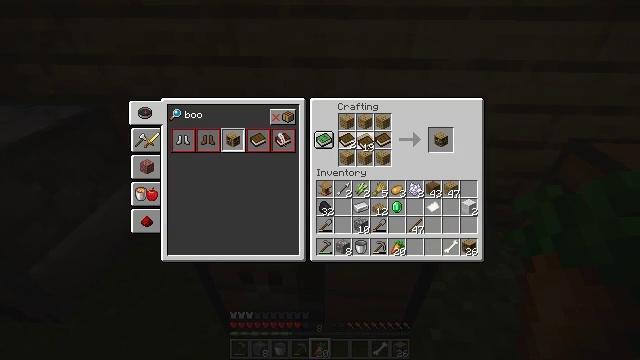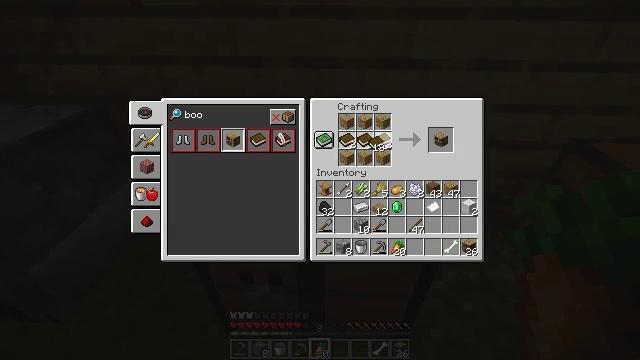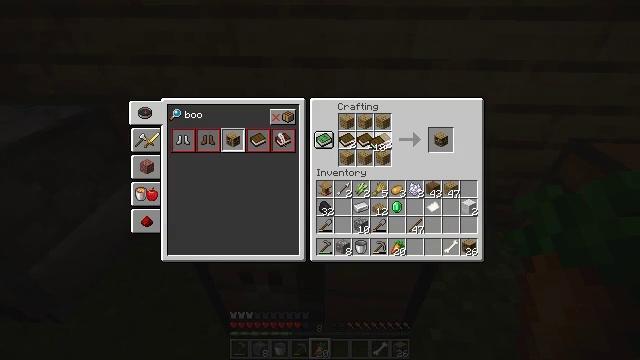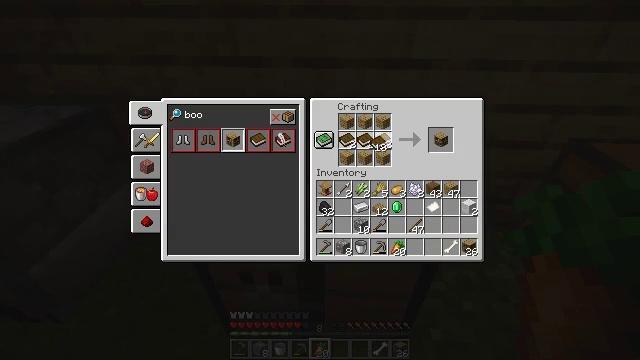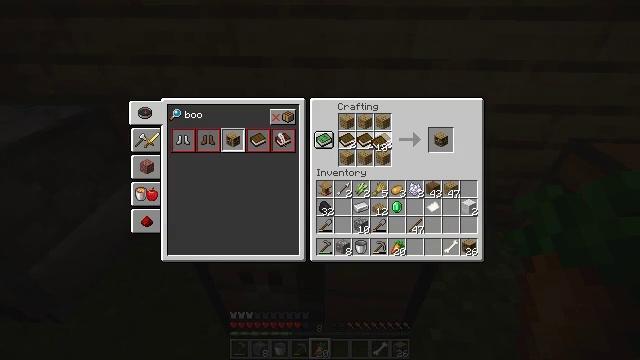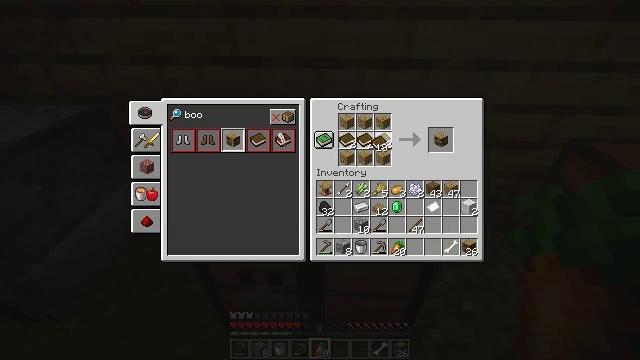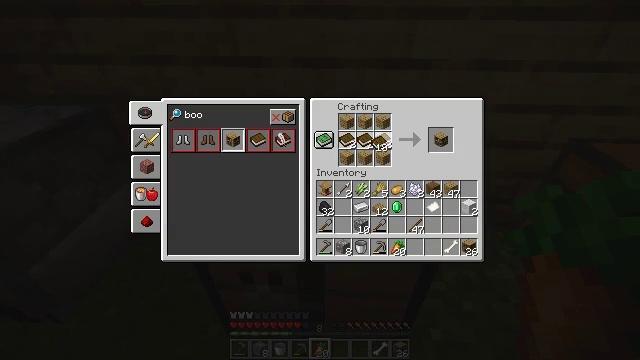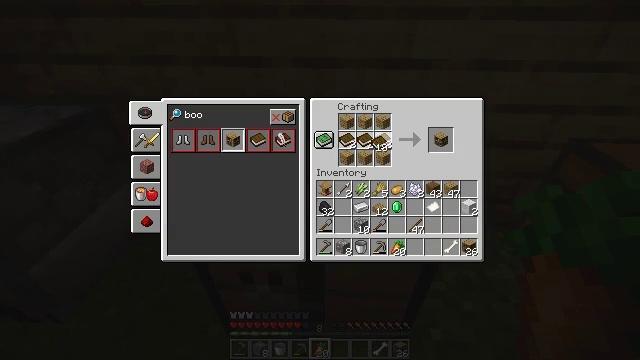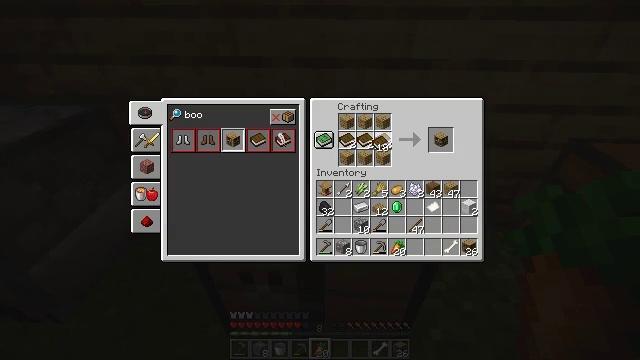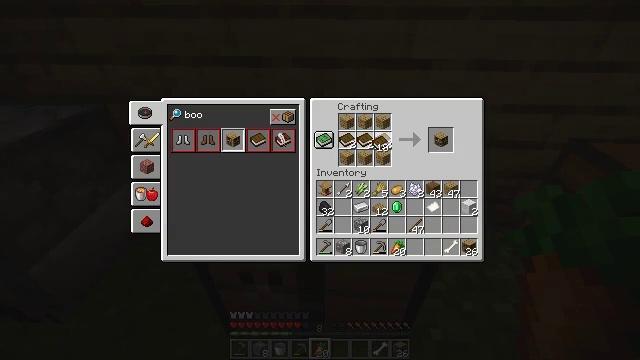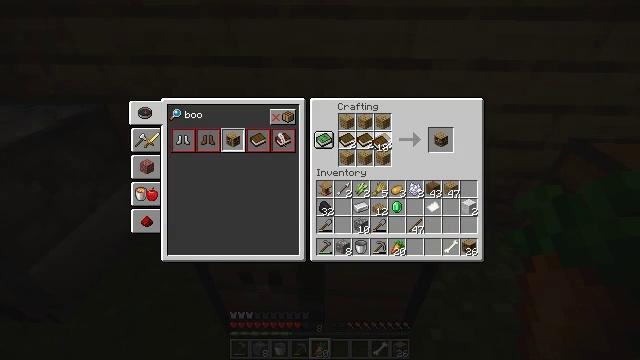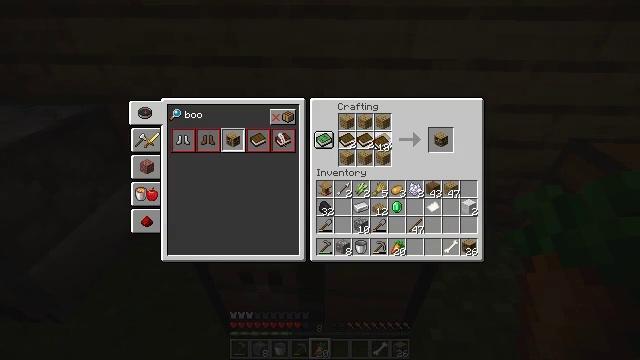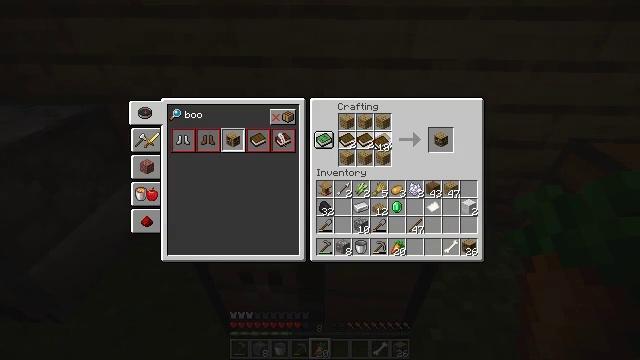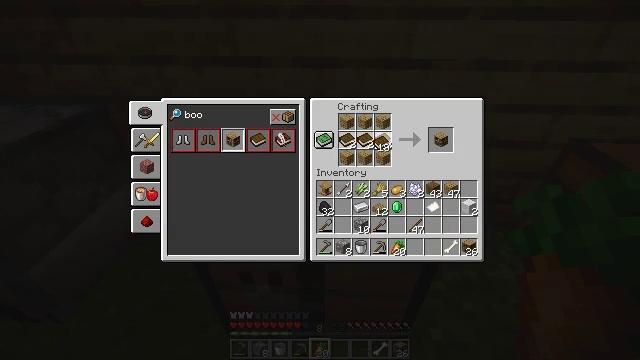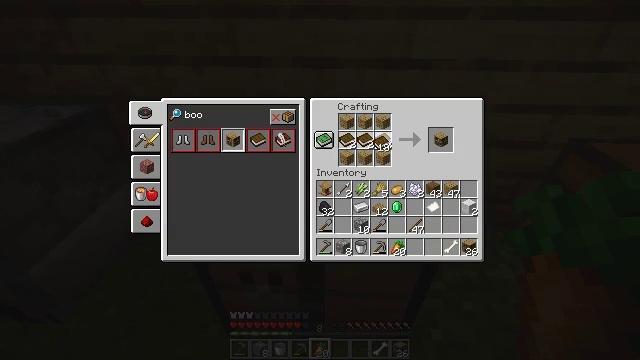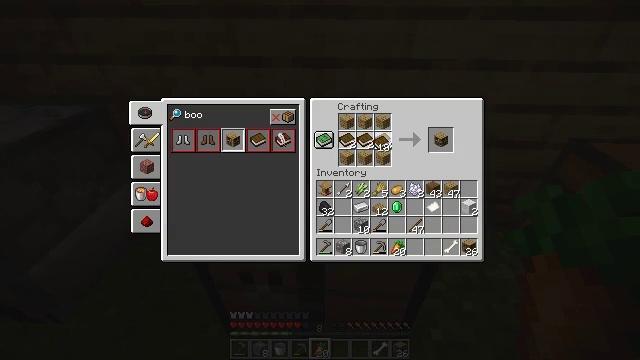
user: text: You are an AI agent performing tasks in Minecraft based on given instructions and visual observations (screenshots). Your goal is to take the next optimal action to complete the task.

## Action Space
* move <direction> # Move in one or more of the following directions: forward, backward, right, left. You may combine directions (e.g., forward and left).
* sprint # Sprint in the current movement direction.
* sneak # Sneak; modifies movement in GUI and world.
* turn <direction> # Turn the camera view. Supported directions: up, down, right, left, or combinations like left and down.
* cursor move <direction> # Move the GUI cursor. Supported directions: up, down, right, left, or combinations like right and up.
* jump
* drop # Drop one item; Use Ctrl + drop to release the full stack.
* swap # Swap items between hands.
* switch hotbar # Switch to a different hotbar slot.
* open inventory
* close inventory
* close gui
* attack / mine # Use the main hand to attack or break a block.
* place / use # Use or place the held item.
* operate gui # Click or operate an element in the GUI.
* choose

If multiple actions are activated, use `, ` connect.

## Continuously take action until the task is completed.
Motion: motion action
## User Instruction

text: Use the crafting table to make a bookshelf.
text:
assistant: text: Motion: cursor move right, choose
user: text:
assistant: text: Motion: choose
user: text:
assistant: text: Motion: choose
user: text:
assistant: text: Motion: choose
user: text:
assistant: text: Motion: choose
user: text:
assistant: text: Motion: choose
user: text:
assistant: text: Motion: choose
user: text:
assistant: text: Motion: choose
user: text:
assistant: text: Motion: choose
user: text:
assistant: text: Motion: choose
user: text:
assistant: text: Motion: choose
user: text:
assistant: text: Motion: choose
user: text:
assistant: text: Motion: choose
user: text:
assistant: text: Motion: choose
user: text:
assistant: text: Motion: choose
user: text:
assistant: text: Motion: choose
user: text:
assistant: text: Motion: no_op
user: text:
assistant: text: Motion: no_op
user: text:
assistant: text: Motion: no_op
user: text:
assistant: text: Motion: cursor move left
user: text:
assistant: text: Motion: cursor move left
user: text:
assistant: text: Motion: no_op
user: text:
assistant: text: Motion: no_op
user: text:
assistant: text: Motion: no_op
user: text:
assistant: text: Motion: no_op
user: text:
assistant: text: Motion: no_op
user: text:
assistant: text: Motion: no_op
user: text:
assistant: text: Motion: no_op
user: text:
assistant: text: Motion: no_op
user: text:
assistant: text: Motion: no_op